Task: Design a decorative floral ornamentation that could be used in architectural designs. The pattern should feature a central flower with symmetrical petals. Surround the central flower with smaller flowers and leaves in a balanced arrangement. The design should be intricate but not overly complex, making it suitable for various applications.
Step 116:
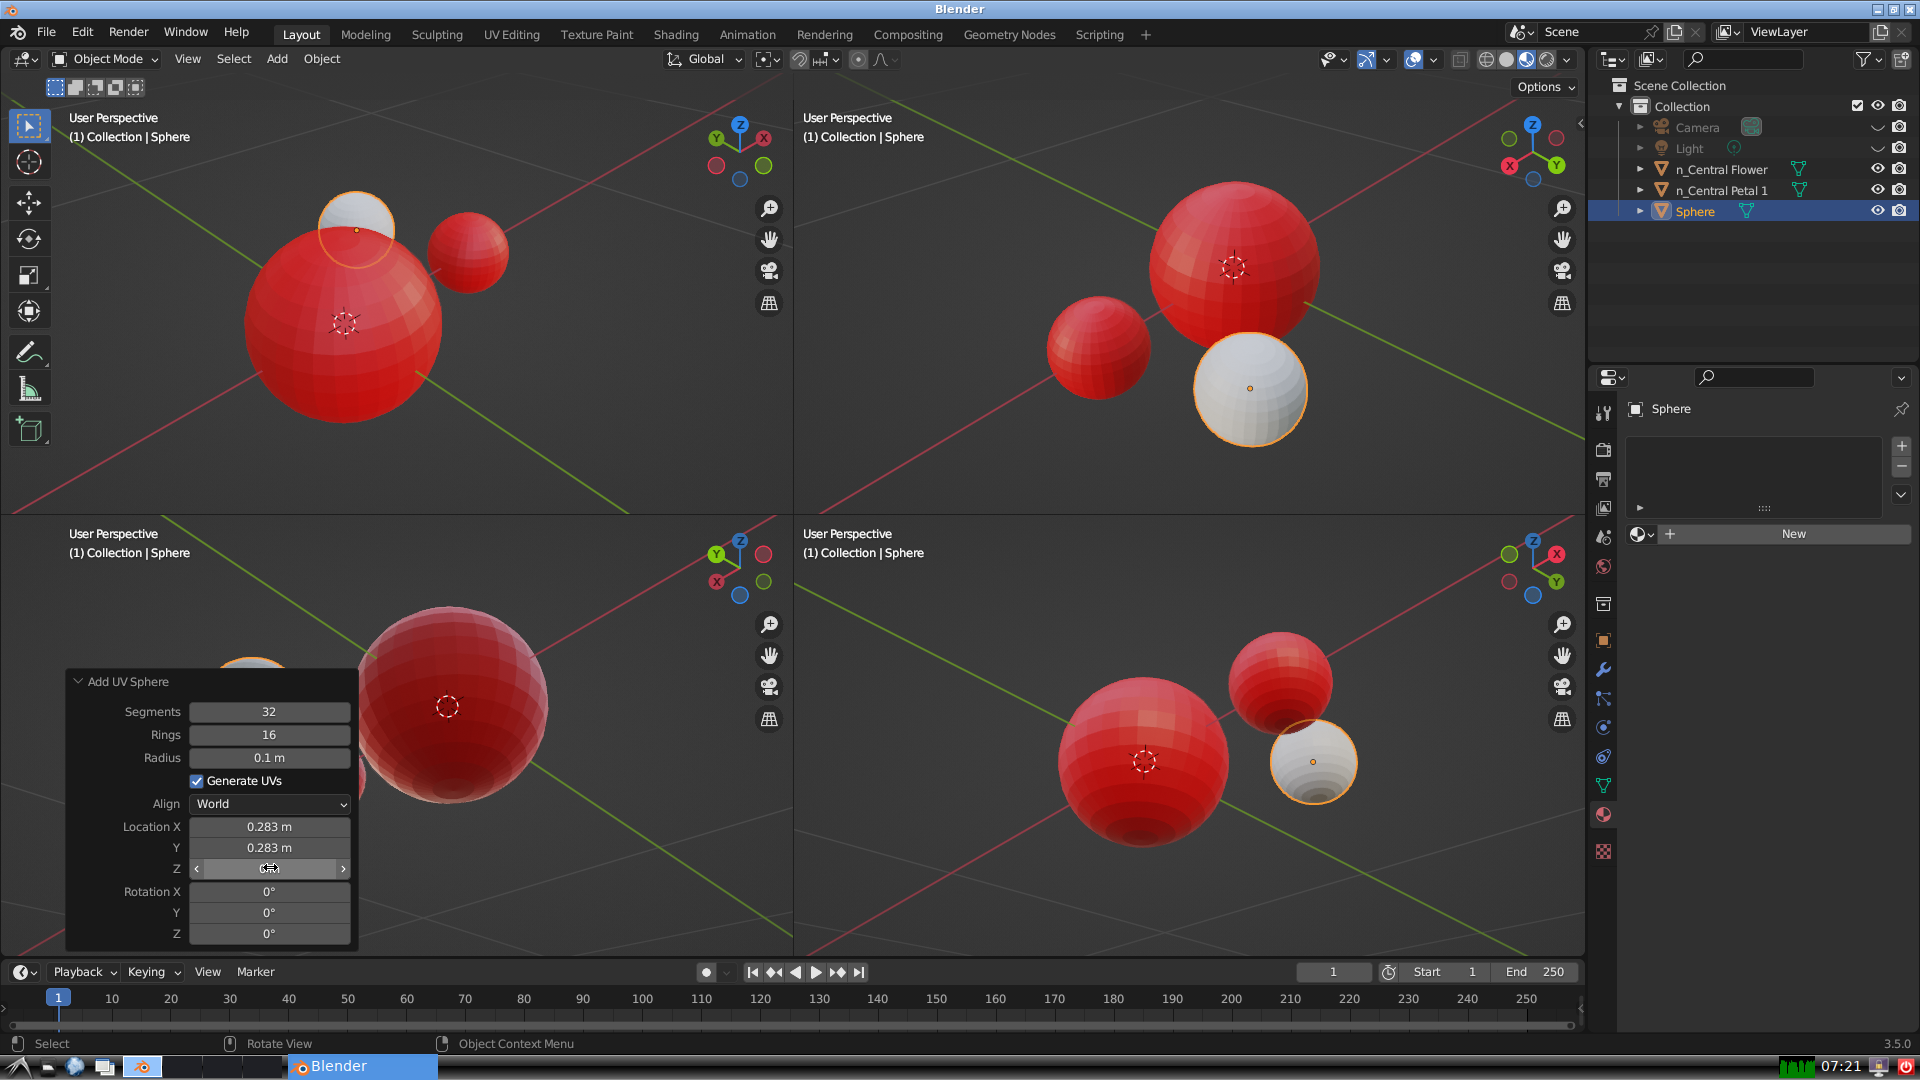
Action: click: no